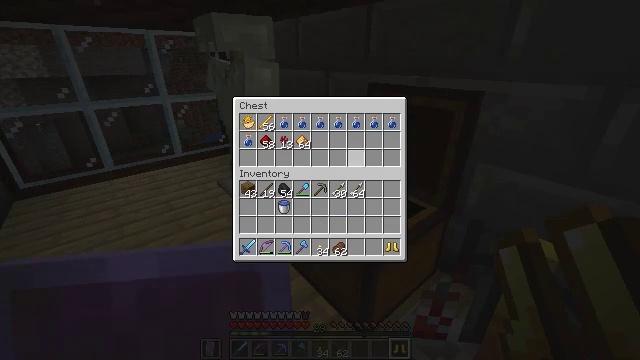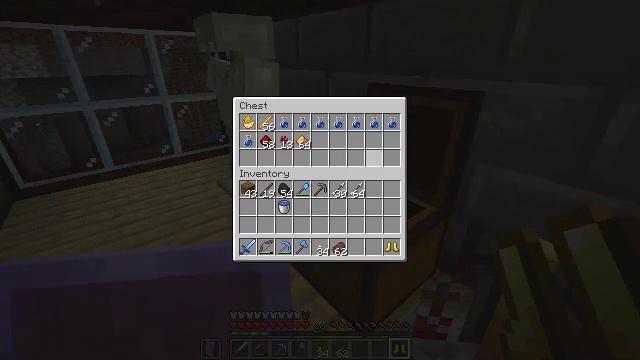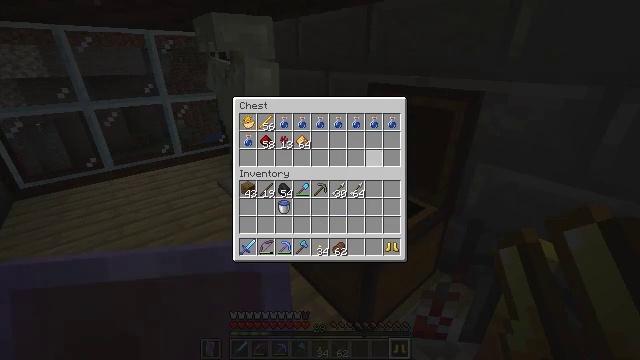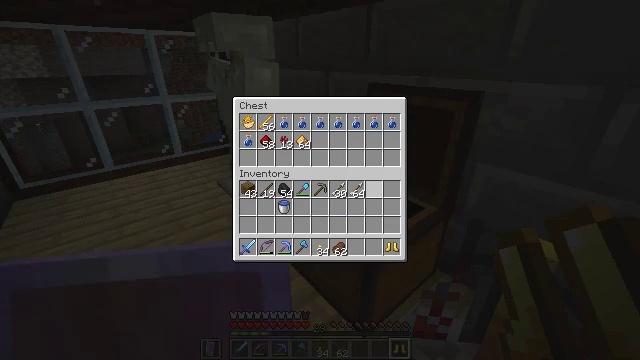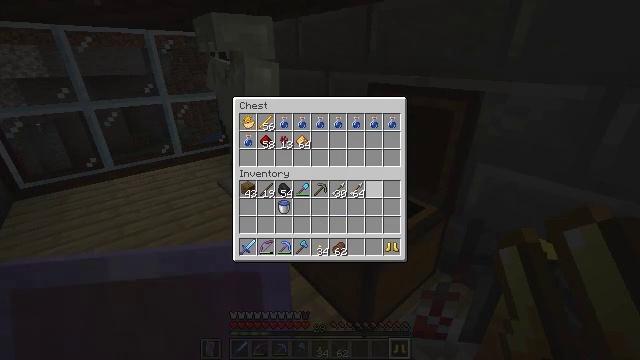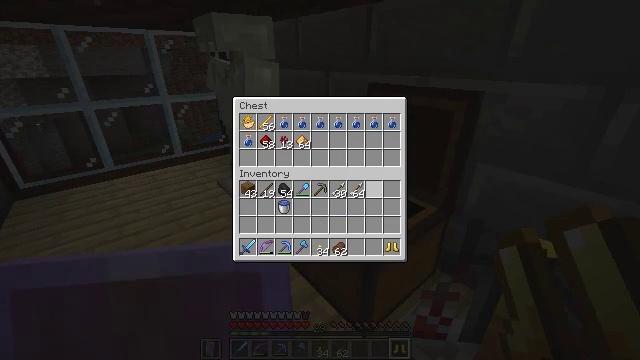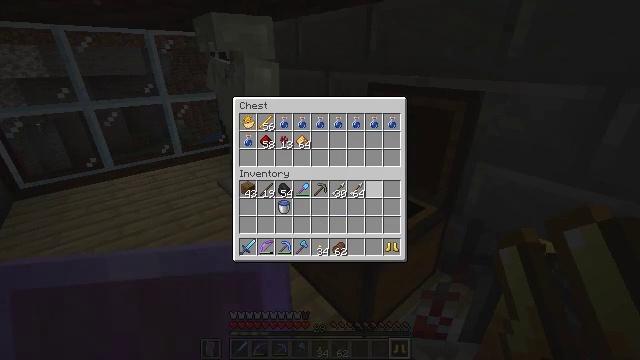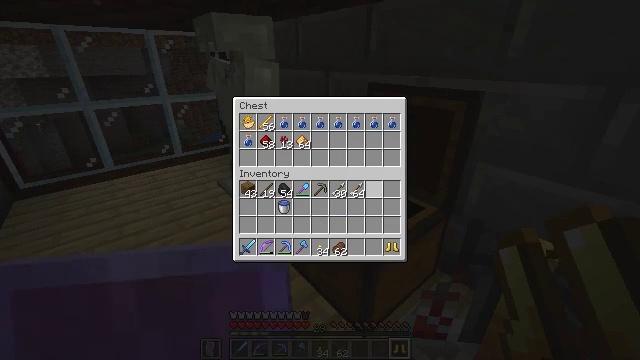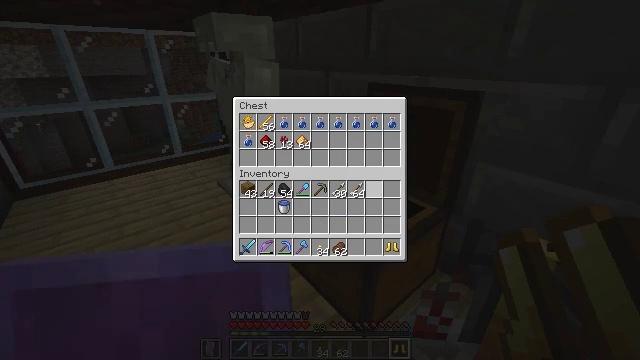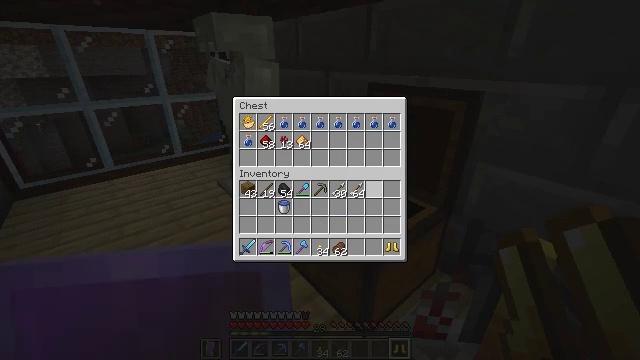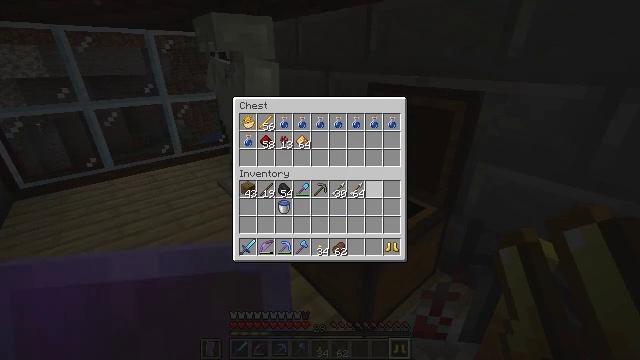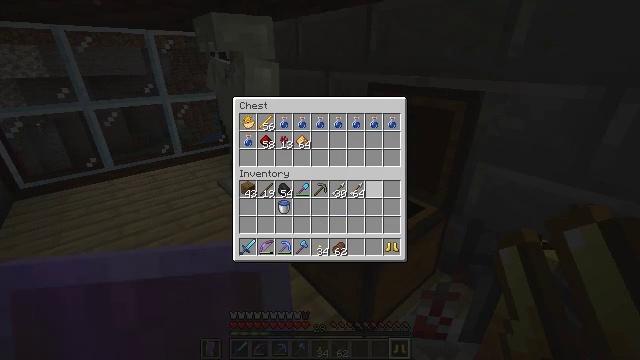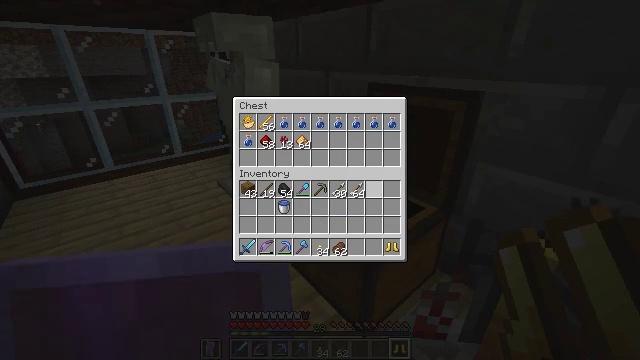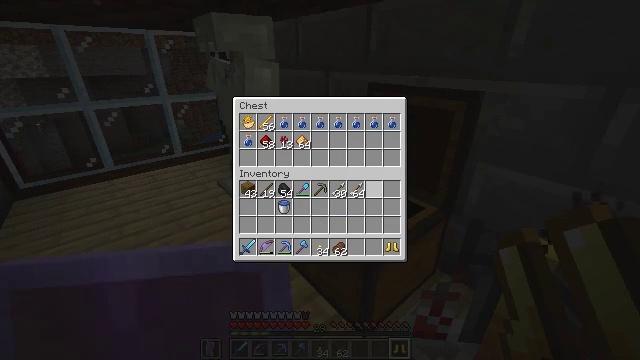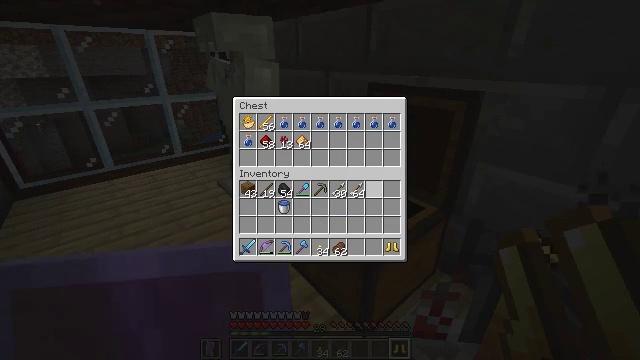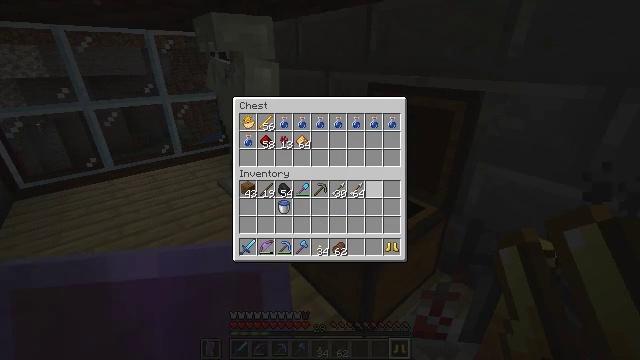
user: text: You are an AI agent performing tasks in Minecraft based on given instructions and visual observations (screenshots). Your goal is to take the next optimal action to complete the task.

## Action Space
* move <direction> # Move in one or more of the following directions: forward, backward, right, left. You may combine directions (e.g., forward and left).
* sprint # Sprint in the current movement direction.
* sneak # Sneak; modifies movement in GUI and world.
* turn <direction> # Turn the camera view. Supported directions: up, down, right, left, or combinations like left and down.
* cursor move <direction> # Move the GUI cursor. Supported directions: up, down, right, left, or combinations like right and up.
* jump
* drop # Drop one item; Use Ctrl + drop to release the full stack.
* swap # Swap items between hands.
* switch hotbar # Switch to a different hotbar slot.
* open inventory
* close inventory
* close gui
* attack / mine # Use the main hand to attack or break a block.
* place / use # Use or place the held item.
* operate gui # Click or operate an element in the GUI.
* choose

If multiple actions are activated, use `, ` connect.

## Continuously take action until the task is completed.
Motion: motion action
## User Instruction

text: Break down blaze rods into blaze powder.
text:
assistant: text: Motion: cursor move up
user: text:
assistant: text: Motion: cursor move down
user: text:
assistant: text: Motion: cursor move down
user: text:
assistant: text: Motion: no_op
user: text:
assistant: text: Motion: no_op
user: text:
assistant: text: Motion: no_op
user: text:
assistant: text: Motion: no_op
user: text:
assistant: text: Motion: no_op
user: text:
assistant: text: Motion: no_op
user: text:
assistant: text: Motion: no_op
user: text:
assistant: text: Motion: no_op
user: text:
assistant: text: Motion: no_op
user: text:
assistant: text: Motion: no_op
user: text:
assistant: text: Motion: no_op
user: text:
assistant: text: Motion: no_op
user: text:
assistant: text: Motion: no_op
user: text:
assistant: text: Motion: no_op
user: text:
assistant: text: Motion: no_op
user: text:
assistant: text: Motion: no_op
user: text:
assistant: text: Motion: no_op
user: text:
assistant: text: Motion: no_op
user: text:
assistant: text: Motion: no_op
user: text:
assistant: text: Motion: no_op
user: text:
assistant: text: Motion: no_op
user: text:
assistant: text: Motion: no_op
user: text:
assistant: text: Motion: no_op
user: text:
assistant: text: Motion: no_op
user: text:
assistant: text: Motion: no_op
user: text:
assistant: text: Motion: no_op
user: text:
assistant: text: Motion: no_op